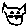
Label: cat